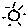
Label: sun